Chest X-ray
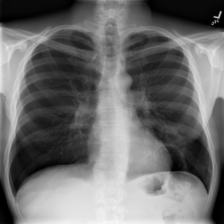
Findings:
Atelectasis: negative
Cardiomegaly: negative
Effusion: negative
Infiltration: negative
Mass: negative
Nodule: negative
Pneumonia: negative
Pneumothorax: negative
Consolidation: positive
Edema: negative
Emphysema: negative
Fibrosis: negative
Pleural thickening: negative
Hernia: negative